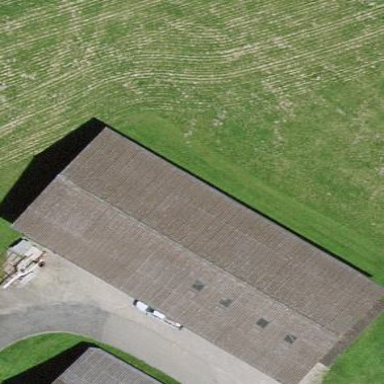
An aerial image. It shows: Shed.